Доказать, что параллельный пучок световых лучей, который падает на однородный стеклянный шар, не может выйти из этого шара параллельным.
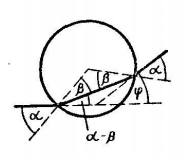
Ответ: Из рисунка видно, что луч света, проходя сквозь шар, отклоняется на угол $\varphi=2(\alpha-\beta)$ (где $\alpha$ — угол падения и $\beta$ — угол преломления). Если угол падения соседнего луча отличается от угла падения данного (изображенного на рисунке) луча на $\Delta \alpha$, то угол преломления отличается на величину $\Delta \beta$. Поэтому соседний луч отклоняется на угол $\varphi_{1}=2(\alpha-\beta+\Delta \alpha-\Delta \beta)$. Лучи остаются параллельными, если $\varphi=\varphi_{1}$, что возможно при $\Delta \alpha=\Delta \beta$. Так как $\sin \alpha=n \sin \beta$, то $\cos \alpha \cdot \Delta \alpha=n \cos \beta \cdot \Delta \beta$. При условии, что $\Delta \alpha=\Delta \beta$, имеем: $\cos \alpha=n \cos \beta$. Это означает, что одновременно должны выполняться равенства: $\sin ^{2} \alpha=n^{2} \sin ^{2} \beta$ и $\cos ^{2} \alpha=n^{2} \cos ^{2} \beta$. Сложив эти равенства, получим: $\sin ^{2} \alpha+\cos ^{2} \alpha=n^{2} (\sin ^{2} \beta+\cos ^{2} \beta)$ или $$ n^{2}=1. $$ Таким образом, пучки света после прохождения сквозь шар могут остаться параллельными, если показатель преломления paвeн $1$ .
Темы:
T, Оптика, Геометрическая оптика, Преломление, Всероссийские